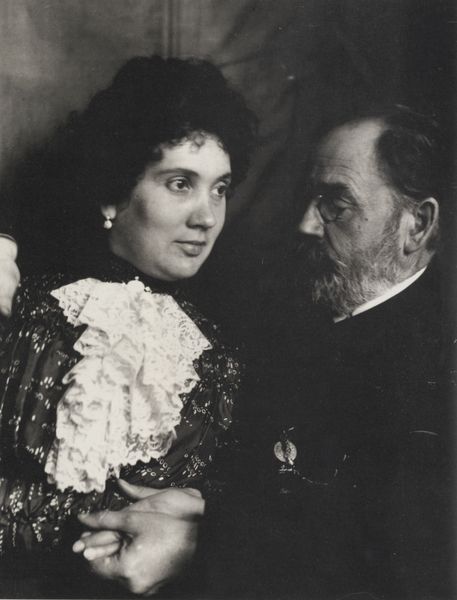
Titel: Zola und Jeanne
Künstler: Francois Emile Zola
Schlagwörter: hand, mann, weiß, zola, daumen, frankreich, frau, frisur, grau, kleid, mund, nase, ohr, ohrring, profil, schmuck, schwarz, stirn, blick, muster, schleife, alt, anzug, bart, hemd, jacke, wand, arm, augen, blass, bluse, falten, gesicht, halten, kragen, spitze, vollbart, bild, bildnis, hände, portrait, porträt, vorhang, haare, pose, stoff, paar, spitzen, kinn, lippen, locken, ohren, perle, poträt, scheitel, schärpe, wangen, alter mann, krawatte, glatze, atelier, festhalten, uhr, rüschen, geschlossen, foto, fotografie, photographie, doppelportrait, doppelporträt, schwarz weiss, scharz, brille, ehefrau, anschauen, freud, zwicker, photo, uhrkette, ehepaar, ehe, hochzeit, taschenuhr, ohrschmuck, fotographie, monokel, rückwand, mann frau, studio, photografie, jabot, perlenohrring, aufen, schauzbart, doppelpoträt, hände halten, umlegen, 19. jahrhundert, ehehpaar, händchenhaltend, zwicer, dreiviertelpoträt, lippenaugen